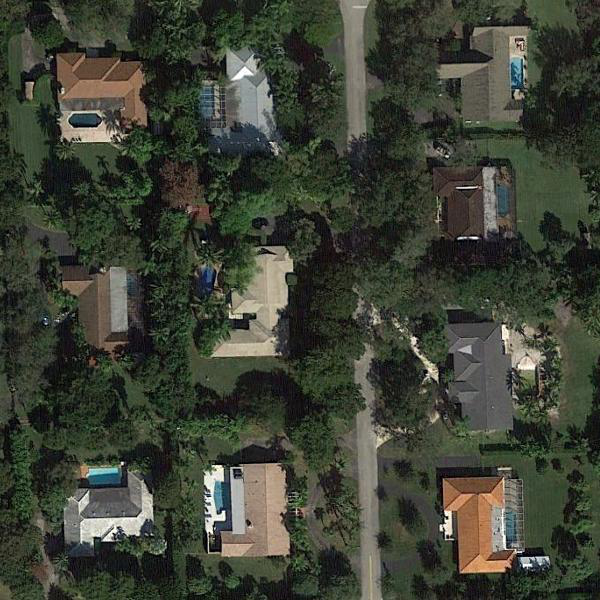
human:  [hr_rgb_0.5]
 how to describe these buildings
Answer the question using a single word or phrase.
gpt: villa